Interaction volume radius: 5 \u00c5
Interaction volume height: 15 \u00c5
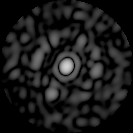
Disorder parameter: 0.8947